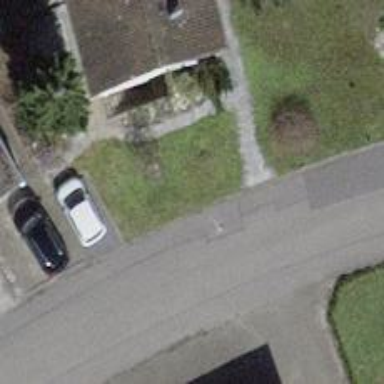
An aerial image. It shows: Smoothly paved residential road.